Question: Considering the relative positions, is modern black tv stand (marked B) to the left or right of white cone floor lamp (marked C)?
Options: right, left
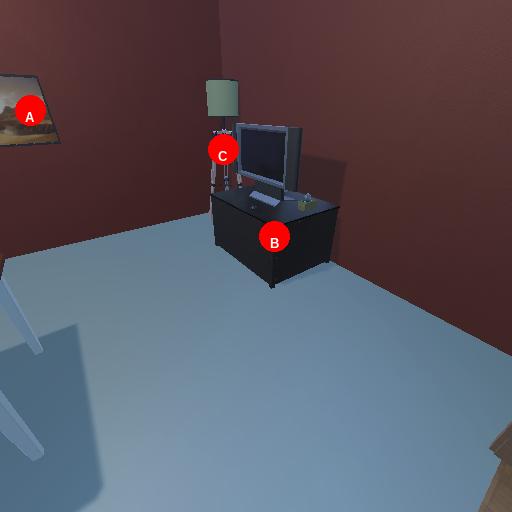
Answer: right